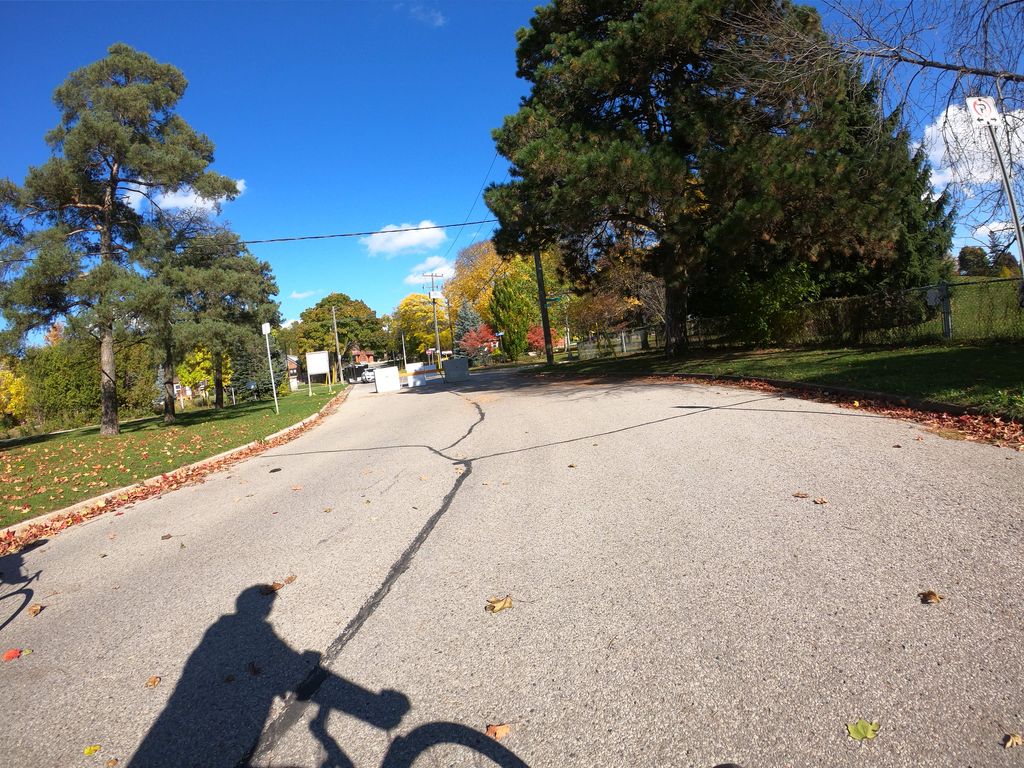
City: kitchener-waterloo